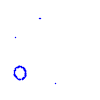
Particle: proton